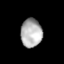
Tissue: lung
Cell type: Endothelial cells
Senescence score: 0.5424
Nuclear area (px): 596
Mean DAPI intensity: 176.092